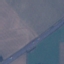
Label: Highway